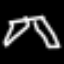
Label: pants